Question: Hi i am trying to integrate Paypal with my android application. i followed the paypal integration document and tried to integrate as per the instructions. But when i press button screen is navigate to paypal screen which displayed below.

But onActivityResult call back is coming with as immediately when i pressed the buy button instead of after finishing the payment process with results.
Following is my code snippet.
'''
public void initPaymentService() {
try {
Intent intent = new Intent(this, PayPalService.class);
intent.putExtra(PaymentActivity.EXTRA_PAYPAL_ENVIRONMENT, CONFIG_ENVIRONMENT);
intent.putExtra(PaymentActivity.EXTRA_CLIENT_ID, CONFIG_CLIENT_ID);
// intent.putExtra(PaymentActivity.EXTRA_RECEIVER_EMAIL, CONFIG_RECEIVER_EMAIL);
startService(intent);
} catch (Exception e) {
}
}
public void onBuyPressed(String amount) {
PayPalPayment thingToBuy = new PayPalPayment(new BigDecimal("1.75"), "USD", "hipster jeans");
Intent intent = new Intent(this, PaymentActivity.class);
intent.putExtra(PaymentActivity.EXTRA_PAYPAL_ENVIRONMENT, CONFIG_ENVIRONMENT);
intent.putExtra(PaymentActivity.EXTRA_CLIENT_ID, CONFIG_CLIENT_ID);
intent.putExtra(PaymentActivity.EXTRA_RECEIVER_EMAIL, CONFIG_RECEIVER_EMAIL);
// It's important to repeat the clientId here so that the SDK has it if Android restarts your
// app midway through the payment UI flow.
intent.putExtra(PaymentActivity.EXTRA_CLIENT_ID, "AL7neK4uQk1xTc-YsELHpTAvdkjscvGNJDGHhashc8BLL8nkaTesRWkHOczSmqMkKT"); // **Clientid** from **developer.paypal.com**
intent.putExtra(PaymentActivity.EXTRA_PAYER_ID, "testpaypal@gmail.com");
intent.putExtra(PaymentActivity.EXTRA_PAYMENT, thingToBuy);
startActivityForResult(intent, 0);
}
@Override
protected void onActivityResult (int requestCode, int resultCode, Intent data) {
if (resultCode == Activity.RESULT_OK) {
PaymentConfirmation confirm = data.getParcelableExtra(PaymentActivity.EXTRA_RESULT_CONFIRMATION);
if (confirm != null) {
try {
Log.i("PaypalTestActivity", confirm.toJSONObject().toString(4));
// TODO: send 'confirm' to your server for verification.
// see https://developer.paypal.com/webapps/developer/docs/integration/mobile/verify-mobile-payment/
// for more details.
} catch (JSONException e) {
Log.e("PaypalTestActivity", "an extremely unlikely failure occurred: ", e);
}
}
}
else if (resultCode == Activity.RESULT_CANCELED) {
Log.i("PaypalTestActivity", "The user canceled the Transaction.");
}
else if (resultCode == PaymentActivity.RESULT_PAYMENT_INVALID) {
Log.i("PaypalTestActivity", "An invalid payment was submitted. Please see the docs.");
}
}
'''
initPaymentService() method call is from if my Activity.
My button is in a fragment and activity is inherited from FragmentActivity in v4 support library.
please let me know what i am doing wrong, why onActivityResult is getting called immediately instead of onCompletion of the payment process with confirmation Info.
Please let me know if you know the solution for my issue.
any help will be appreciated.
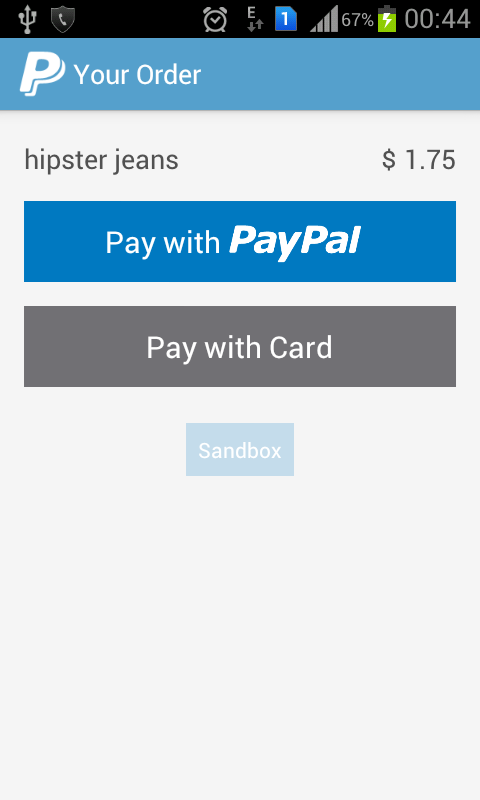
Answer: Finally i found the solution.
integration is not working if the Current(where i placed Buy button) activity's . when i removed the to that activity its working fine.